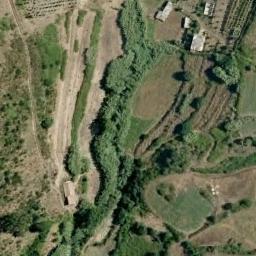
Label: terrace